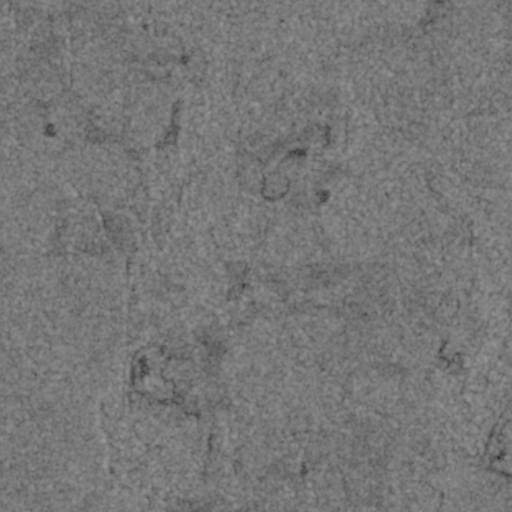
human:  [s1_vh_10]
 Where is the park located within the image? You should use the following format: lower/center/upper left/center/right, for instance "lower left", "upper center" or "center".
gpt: The park is located in the upper right of the image.
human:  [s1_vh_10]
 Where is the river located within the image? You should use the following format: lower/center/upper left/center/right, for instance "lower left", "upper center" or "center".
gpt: The river is located in the upper right of the image.
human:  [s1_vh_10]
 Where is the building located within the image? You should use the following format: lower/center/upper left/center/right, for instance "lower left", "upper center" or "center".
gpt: There is no building in the image.

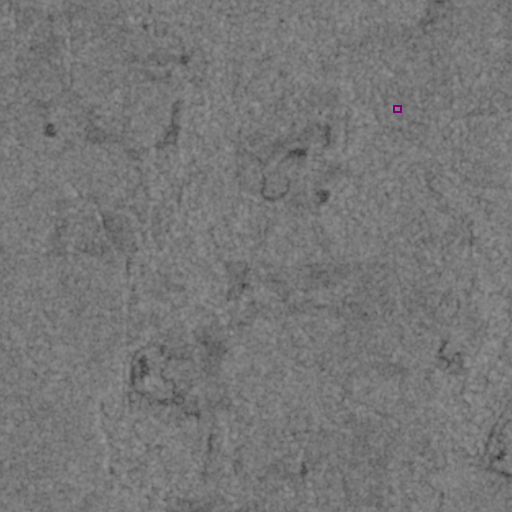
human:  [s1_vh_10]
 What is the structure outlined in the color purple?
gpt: The structure outlined in purple is a park.
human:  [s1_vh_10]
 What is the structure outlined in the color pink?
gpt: There is no pink outline.